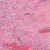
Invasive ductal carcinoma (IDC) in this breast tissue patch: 0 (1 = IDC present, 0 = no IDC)